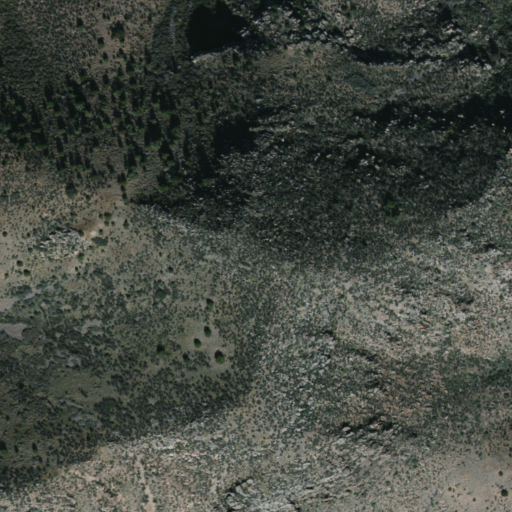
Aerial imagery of mountain in Arizona named Picacho Butte containing evergreen forest and shrub